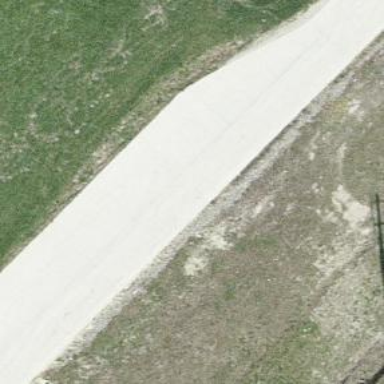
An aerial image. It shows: Passing place on the road.